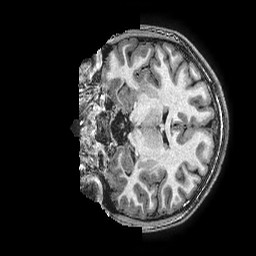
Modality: T1w
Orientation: coronal
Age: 16
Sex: female
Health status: ill
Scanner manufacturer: ge
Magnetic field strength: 3 T
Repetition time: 0.0077 s
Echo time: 0.003436 s